Aerial crown-view tile of a tropical tree (Barro Colorado Island, Panama), acquired 20250317:
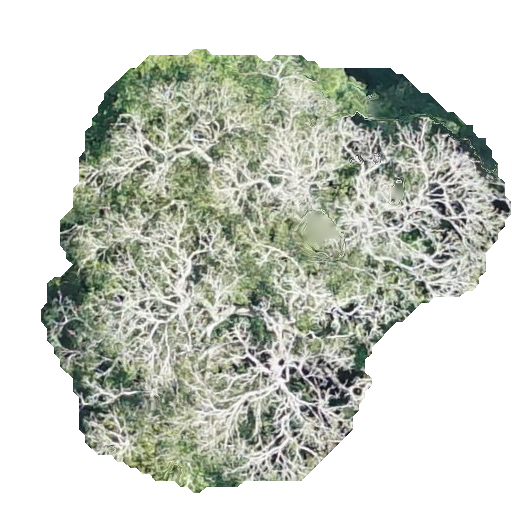
Species: Handroanthus guayacan
GBIF accepted scientific name: Handroanthus guayacan
Crown area: 214.79 m²